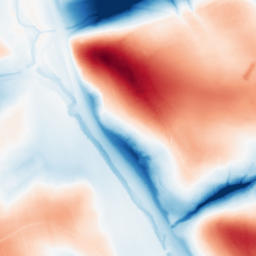
Category: classical
Decomposition family: gaussian_anisotropic
Decomposition parameters: sigma_x: 5
sigma_y: 50
Upsampling method: bicubic
Upsampling parameters: scale: 8
Upsampling scale: 8